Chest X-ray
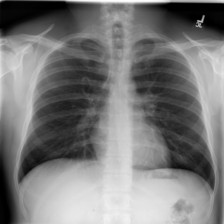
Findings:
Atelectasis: negative
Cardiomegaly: negative
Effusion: negative
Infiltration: negative
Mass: negative
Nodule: negative
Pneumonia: negative
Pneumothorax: negative
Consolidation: negative
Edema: negative
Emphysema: negative
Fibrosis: negative
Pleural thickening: negative
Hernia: negative